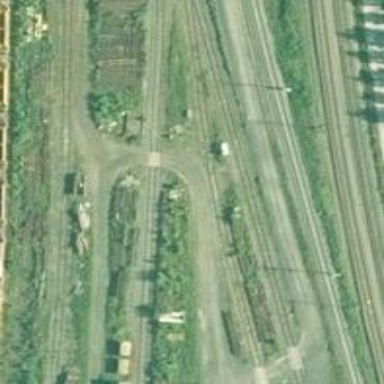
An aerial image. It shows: Level crossing along the railway.